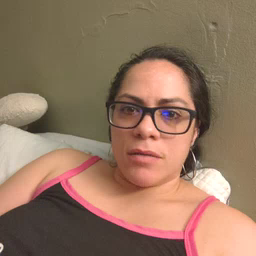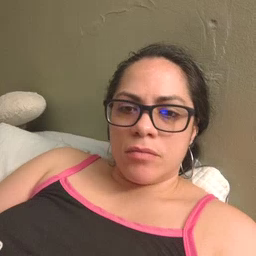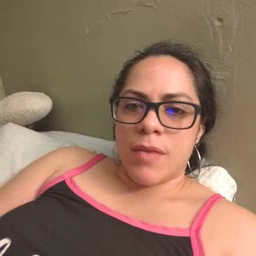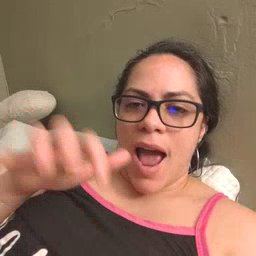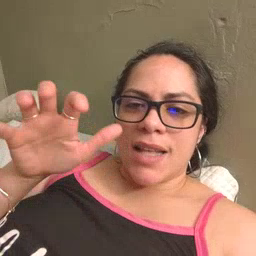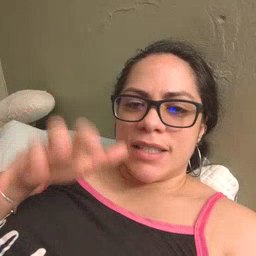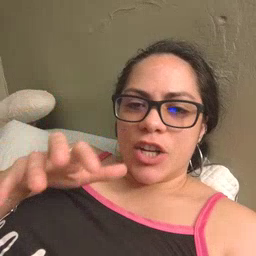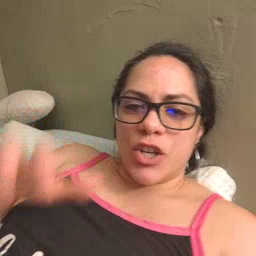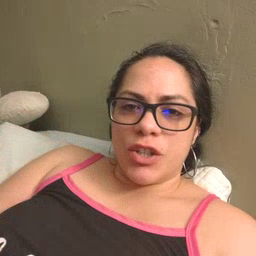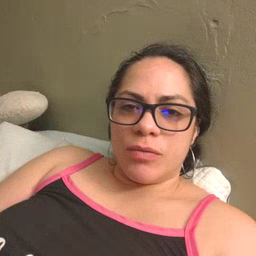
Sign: alligator